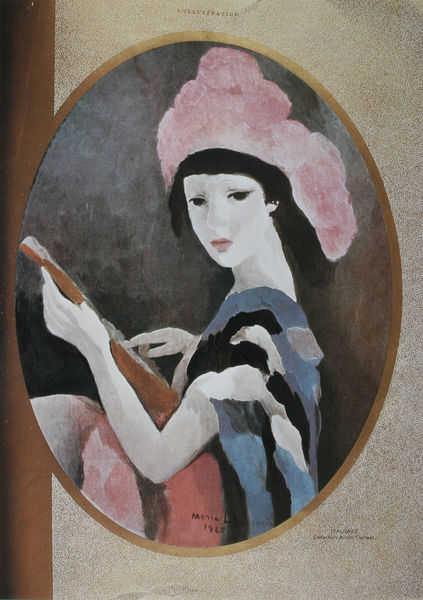
Titel: Die Italienerin
Künstler: Marie Laurencin
Standort: London
Institution: (Privatsammlung)
Schlagwörter: blau, mädchen, frau, hut, schwarz, ölbild, beige, rahmen, instrument, portrait, signatur, gitarre, musik, rosa, oval, musikinstrument, gestreift, flamenco, laute, mandoline, saiteninstrument, kithara